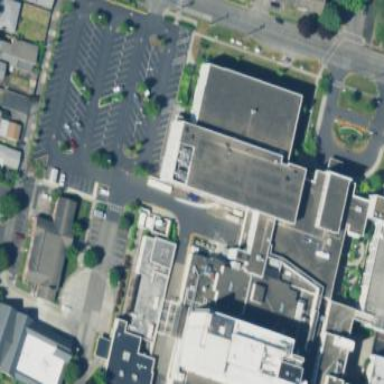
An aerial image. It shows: Hospital building.